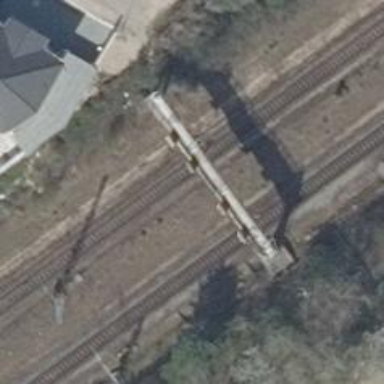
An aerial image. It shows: Railway signal.